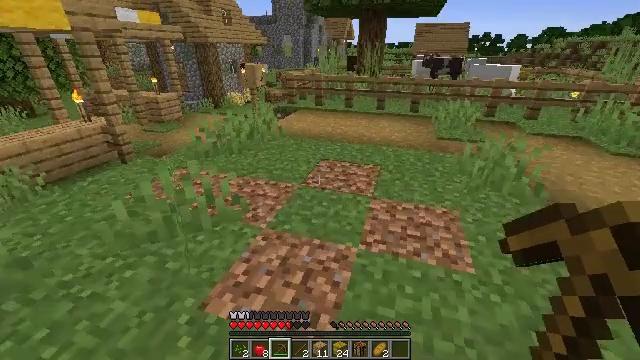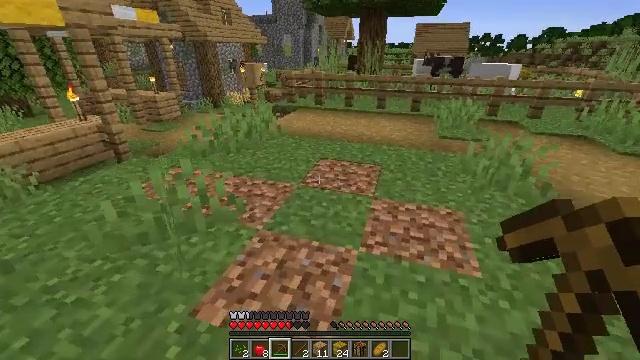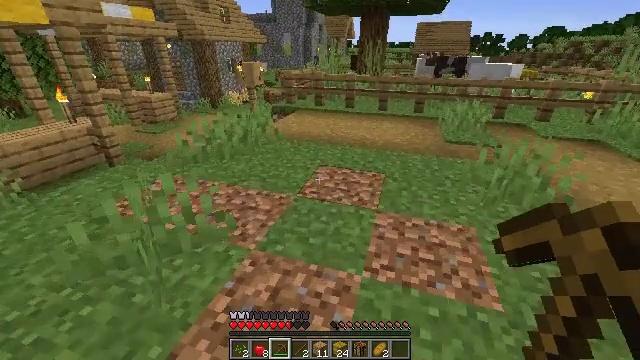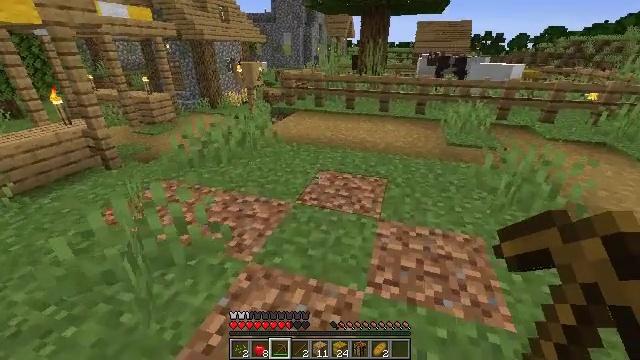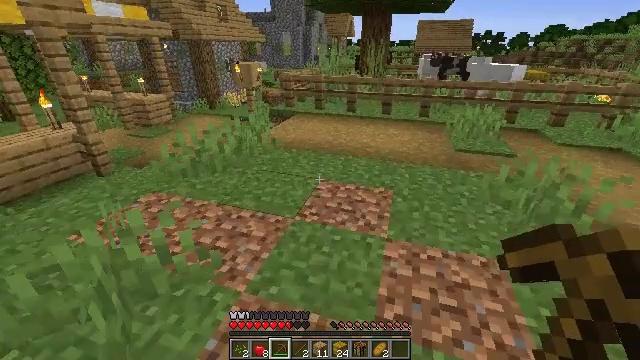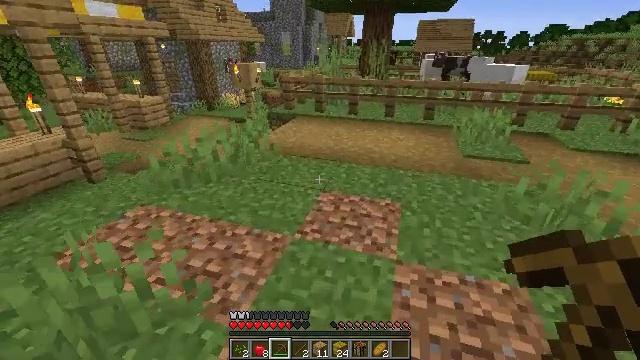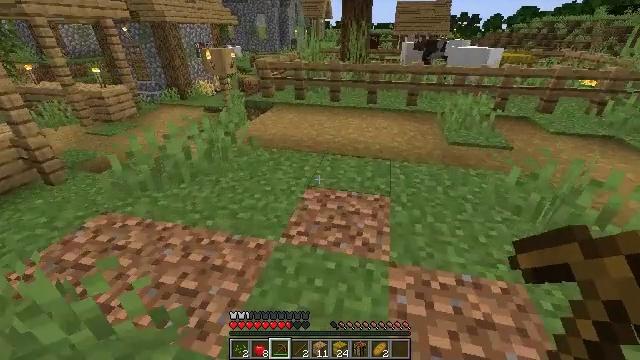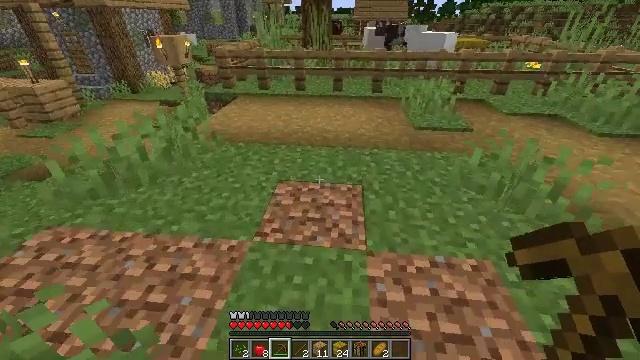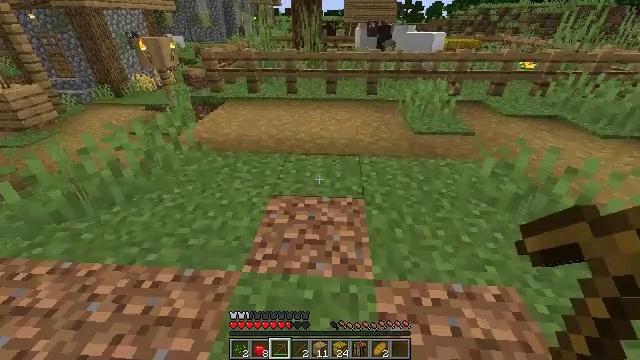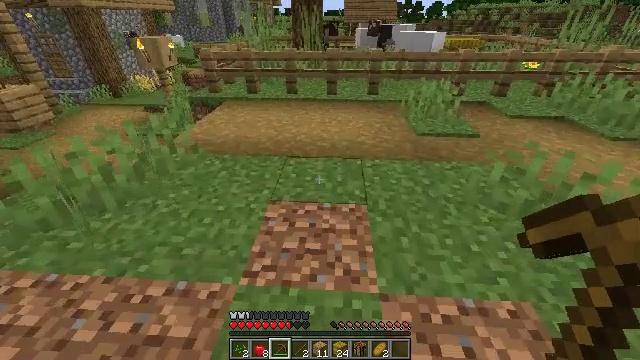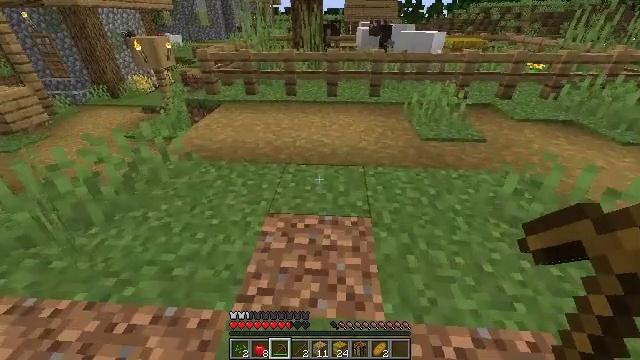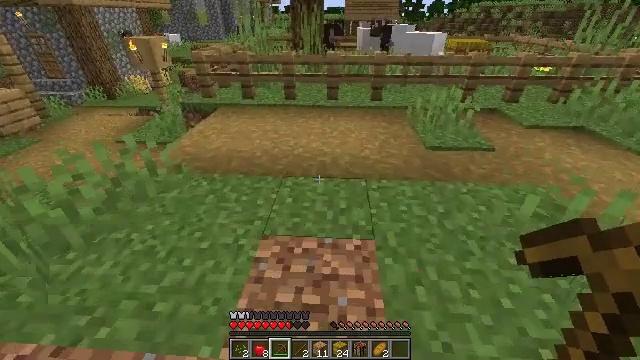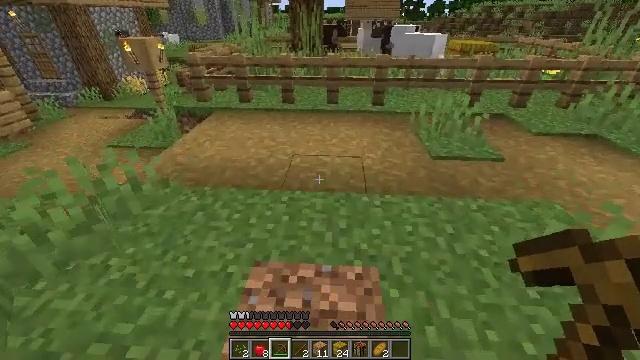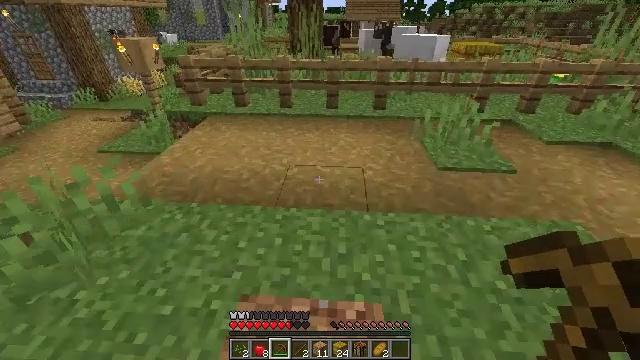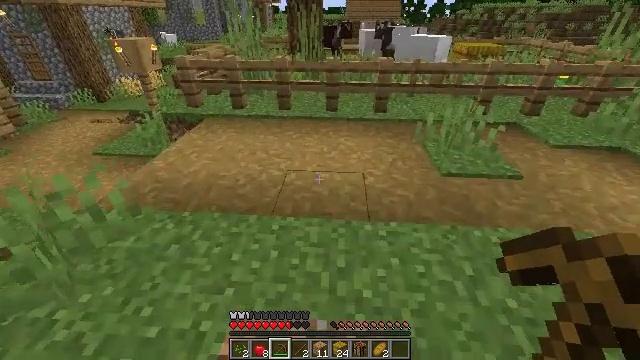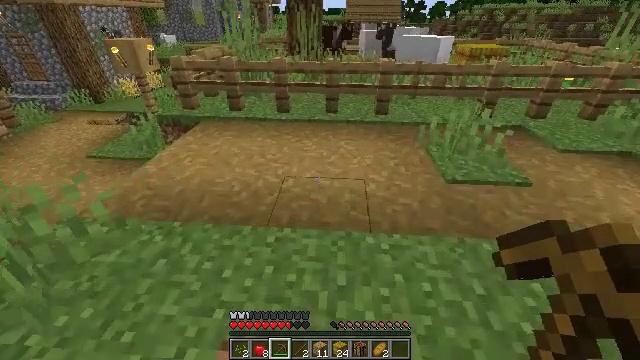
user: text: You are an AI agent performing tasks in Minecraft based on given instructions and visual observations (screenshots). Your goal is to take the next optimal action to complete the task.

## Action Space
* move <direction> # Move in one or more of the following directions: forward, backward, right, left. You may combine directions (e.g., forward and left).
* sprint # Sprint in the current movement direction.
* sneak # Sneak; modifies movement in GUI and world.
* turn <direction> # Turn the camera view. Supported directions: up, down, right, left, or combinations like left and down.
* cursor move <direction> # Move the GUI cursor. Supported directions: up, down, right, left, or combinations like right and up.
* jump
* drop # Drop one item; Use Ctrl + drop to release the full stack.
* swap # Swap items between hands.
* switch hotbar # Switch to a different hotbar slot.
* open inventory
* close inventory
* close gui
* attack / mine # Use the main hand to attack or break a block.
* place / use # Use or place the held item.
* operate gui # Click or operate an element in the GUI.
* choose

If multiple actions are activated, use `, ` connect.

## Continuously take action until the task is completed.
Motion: motion action
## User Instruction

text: Attack the grass path to restore it to dirt.
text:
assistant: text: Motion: move forward
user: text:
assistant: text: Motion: move forward
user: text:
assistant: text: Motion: move forward
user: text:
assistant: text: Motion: move forward
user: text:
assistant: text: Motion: move forward
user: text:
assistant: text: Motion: move forward, turn right and down
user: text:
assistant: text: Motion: move forward, turn right and down
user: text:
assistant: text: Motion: move forward, turn right
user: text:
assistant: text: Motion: move forward
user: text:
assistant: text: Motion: move forward
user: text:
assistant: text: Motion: move forward
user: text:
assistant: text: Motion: move forward
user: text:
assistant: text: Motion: move forward
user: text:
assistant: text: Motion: move forward
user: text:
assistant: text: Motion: move forward
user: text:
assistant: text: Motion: move forward
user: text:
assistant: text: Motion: move forward
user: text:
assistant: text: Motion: move forward
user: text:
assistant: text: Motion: move forward, turn right and down
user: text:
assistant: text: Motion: move forward, turn down
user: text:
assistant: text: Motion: move forward
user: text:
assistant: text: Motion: move forward, turn down
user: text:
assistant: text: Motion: move forward, turn left and down
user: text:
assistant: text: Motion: move forward, turn left and down
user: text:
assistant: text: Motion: move forward, turn left and down
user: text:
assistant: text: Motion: move forward, turn left and down
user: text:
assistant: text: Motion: move forward, turn left and down
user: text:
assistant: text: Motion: move forward, turn left and down
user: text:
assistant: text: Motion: move forward, turn left and down
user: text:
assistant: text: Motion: move forward, turn left and down